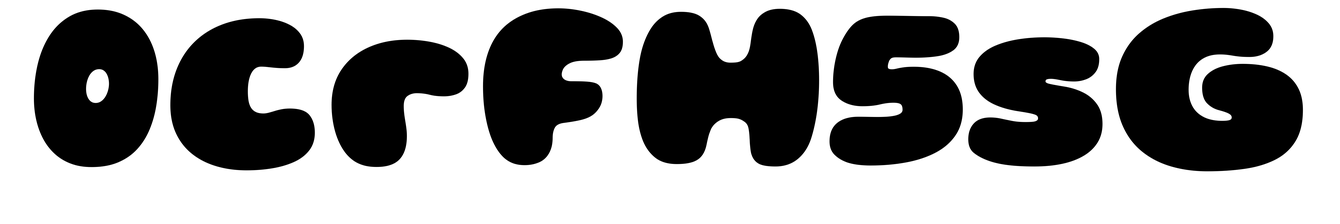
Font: Gluten_Black